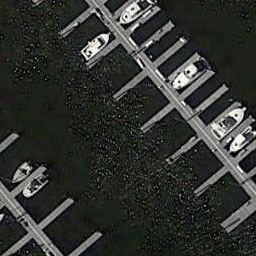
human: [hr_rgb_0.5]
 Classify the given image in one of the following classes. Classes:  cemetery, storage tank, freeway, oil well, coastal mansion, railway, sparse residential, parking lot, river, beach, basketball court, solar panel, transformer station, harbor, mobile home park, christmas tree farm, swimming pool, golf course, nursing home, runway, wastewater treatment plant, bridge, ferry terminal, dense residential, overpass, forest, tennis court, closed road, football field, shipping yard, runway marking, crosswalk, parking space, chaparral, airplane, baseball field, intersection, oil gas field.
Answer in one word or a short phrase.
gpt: harbor